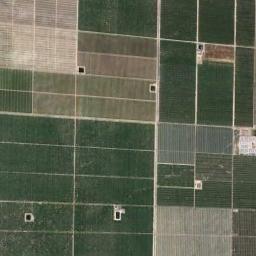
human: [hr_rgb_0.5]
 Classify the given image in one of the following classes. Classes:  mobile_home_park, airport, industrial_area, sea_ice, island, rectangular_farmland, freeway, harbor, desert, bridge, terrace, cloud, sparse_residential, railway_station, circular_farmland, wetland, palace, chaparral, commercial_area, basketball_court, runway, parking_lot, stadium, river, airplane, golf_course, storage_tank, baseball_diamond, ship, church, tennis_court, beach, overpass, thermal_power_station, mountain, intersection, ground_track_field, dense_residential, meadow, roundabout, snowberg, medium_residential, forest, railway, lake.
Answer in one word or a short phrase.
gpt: rectangular_farmland